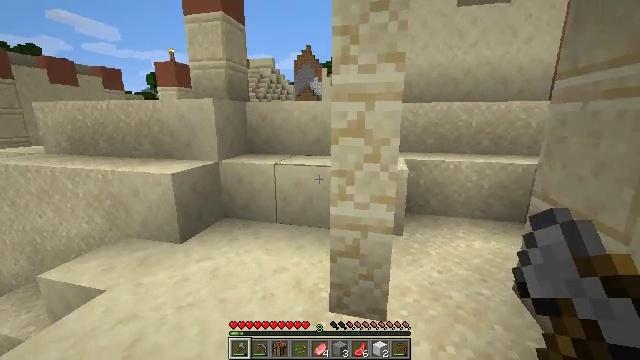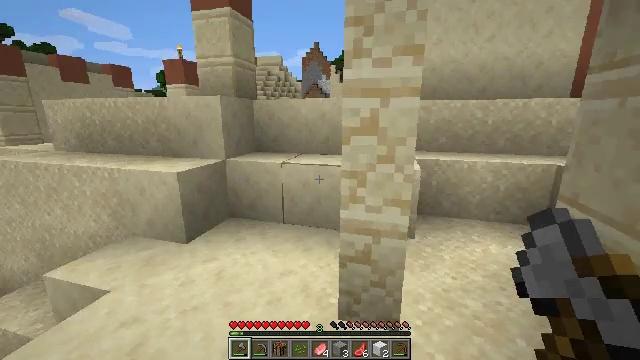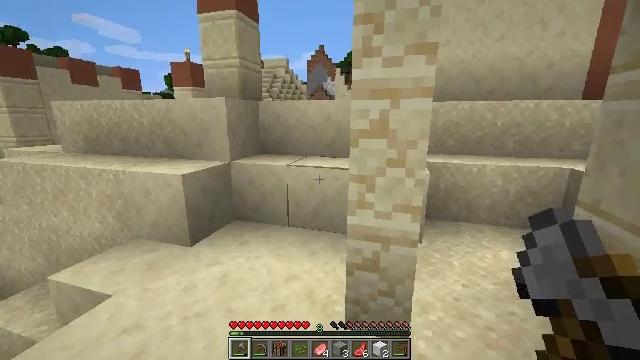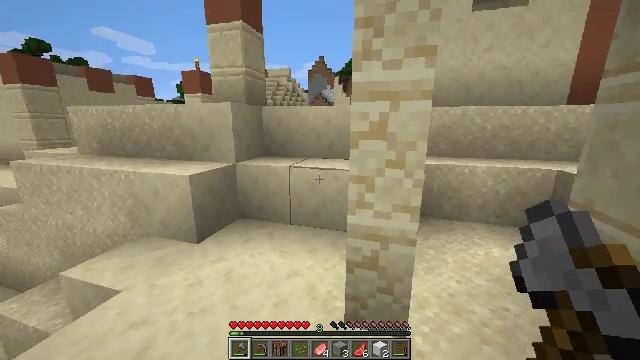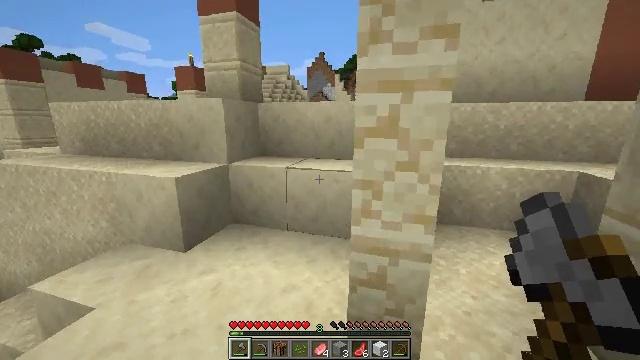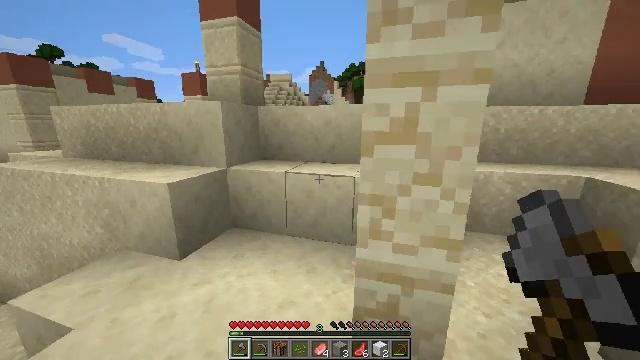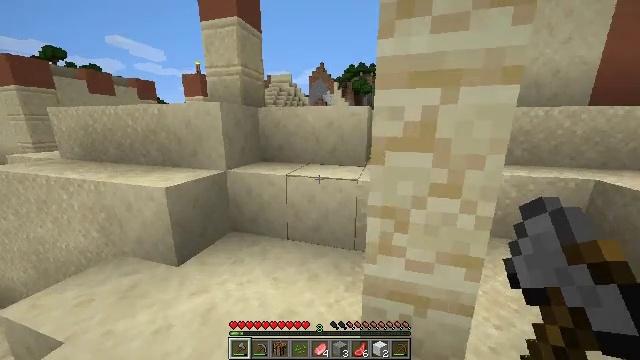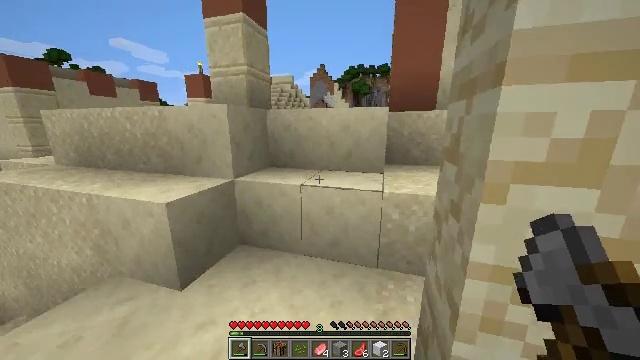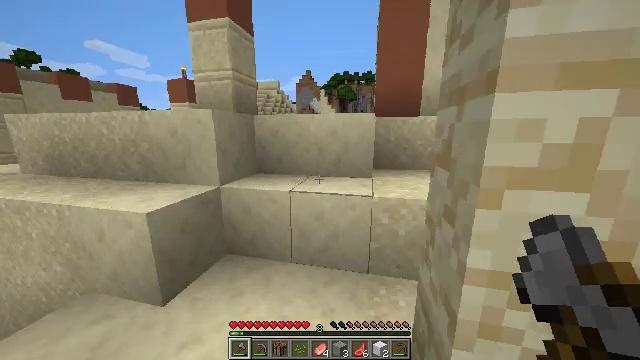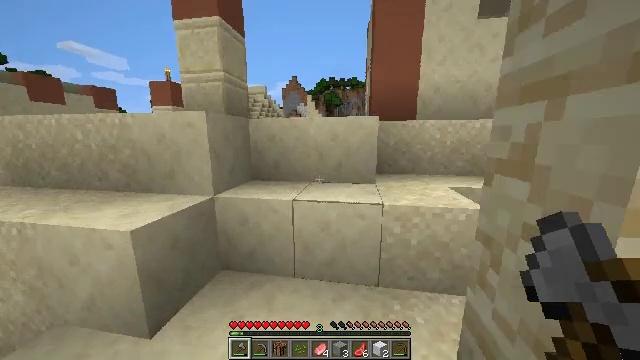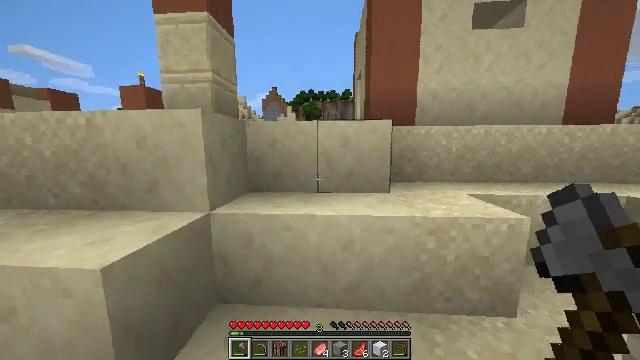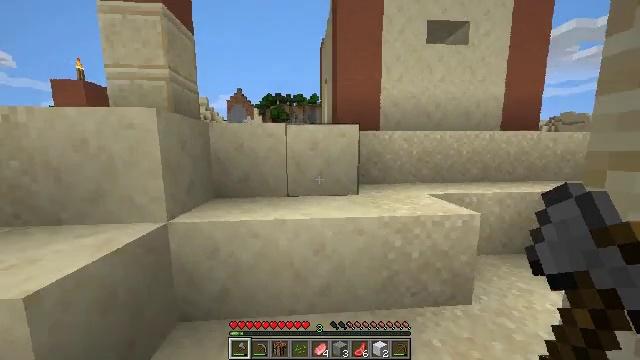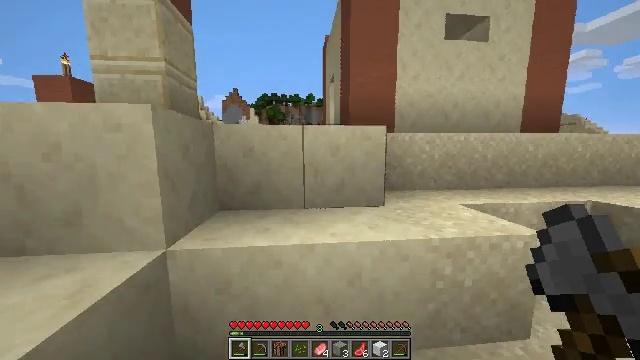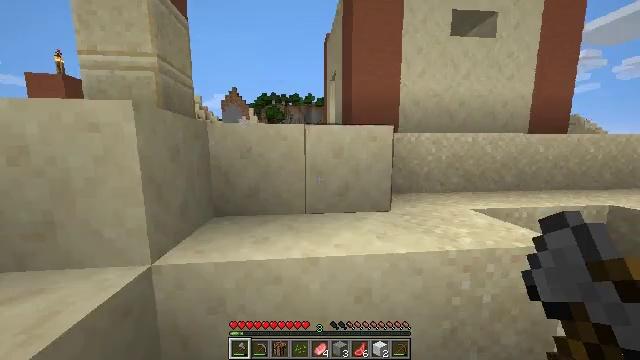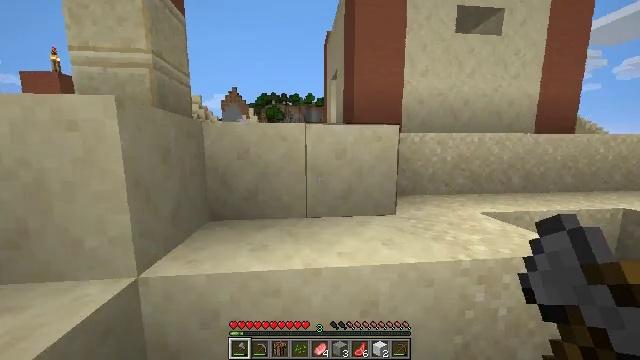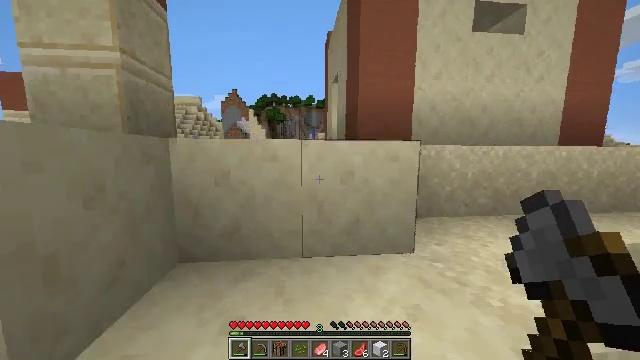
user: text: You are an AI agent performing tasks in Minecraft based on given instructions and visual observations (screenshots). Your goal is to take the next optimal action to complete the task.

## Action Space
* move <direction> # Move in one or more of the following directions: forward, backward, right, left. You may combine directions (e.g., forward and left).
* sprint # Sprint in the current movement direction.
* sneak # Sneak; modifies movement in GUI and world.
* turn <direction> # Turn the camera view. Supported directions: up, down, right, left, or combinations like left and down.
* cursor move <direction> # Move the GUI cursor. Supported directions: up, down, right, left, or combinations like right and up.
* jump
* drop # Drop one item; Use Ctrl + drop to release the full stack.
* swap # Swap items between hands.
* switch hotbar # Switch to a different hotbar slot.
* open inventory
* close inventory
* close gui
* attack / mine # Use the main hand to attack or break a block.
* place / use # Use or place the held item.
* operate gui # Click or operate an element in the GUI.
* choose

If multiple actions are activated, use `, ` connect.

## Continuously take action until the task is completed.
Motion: motion action
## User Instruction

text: Break the sand block.
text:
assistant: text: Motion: move forward, turn left
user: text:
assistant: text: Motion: turn left
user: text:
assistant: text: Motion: move forward
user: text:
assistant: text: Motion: move forward
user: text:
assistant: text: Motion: move forward
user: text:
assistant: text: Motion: move forward and move left
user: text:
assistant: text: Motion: move forward and move left
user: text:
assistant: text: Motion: move forward and move left, turn right and up
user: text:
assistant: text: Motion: move forward and move left, turn right and up
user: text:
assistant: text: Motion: move forward and move left, turn right and up
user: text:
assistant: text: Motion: move forward and move left, turn right
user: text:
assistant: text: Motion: move forward, turn right
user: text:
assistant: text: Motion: move forward
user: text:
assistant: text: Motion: move forward
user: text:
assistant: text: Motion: move forward, jump
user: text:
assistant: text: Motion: move forward, jump
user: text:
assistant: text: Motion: move forward, jump
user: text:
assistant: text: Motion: move forward, jump
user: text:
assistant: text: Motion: move forward, jump
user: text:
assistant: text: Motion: move forward, jump
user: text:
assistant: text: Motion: move forward and move left, jump
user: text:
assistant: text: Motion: move forward and move left, jump
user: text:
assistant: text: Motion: move forward and move left, jump
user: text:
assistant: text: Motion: move forward and move left, jump
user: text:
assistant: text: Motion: move forward and move left, jump
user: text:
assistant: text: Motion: move forward and move left, jump
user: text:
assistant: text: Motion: move forward and move left, turn left, jump
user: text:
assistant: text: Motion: move forward and move left, turn left, jump
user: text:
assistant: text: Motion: move forward and move left, turn left, jump
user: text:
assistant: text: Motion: move forward and move right, turn left